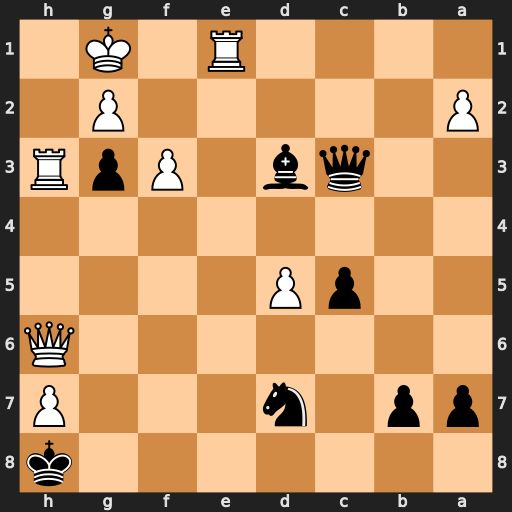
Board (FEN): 7k/pp1n3P/7Q/2pP4/8/2qb1PpR/P5P1/4R1K1
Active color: b
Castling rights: -
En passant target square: -
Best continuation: Qxe1#